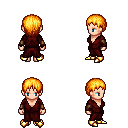
a pixel art fantasy rpg character, female body template, human, light skin, red robe, teal pants, light blonde plain hairstyle, leather bracers, gold boots, four views (front, back, left, right), 2x2 character sprite sheet, small pixel art, hard edges, no anti-aliasing